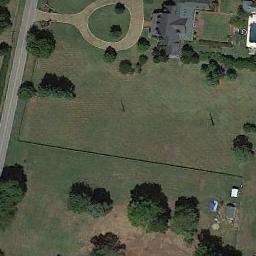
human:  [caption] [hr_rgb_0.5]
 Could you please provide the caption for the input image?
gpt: There are some trees on the meadow .

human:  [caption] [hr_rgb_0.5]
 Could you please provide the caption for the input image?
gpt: There are many green trees and several buildings on the green grass .

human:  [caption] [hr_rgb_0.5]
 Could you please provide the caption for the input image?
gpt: This meadow has evenly distributed grasses and some trees and some houses are next to the meadow .

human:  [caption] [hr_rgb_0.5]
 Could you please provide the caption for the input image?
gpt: The entire image is dominated by grass .

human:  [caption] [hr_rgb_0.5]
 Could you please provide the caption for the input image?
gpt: There are some trees and buildings around the green meadow .